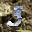
Label: 3